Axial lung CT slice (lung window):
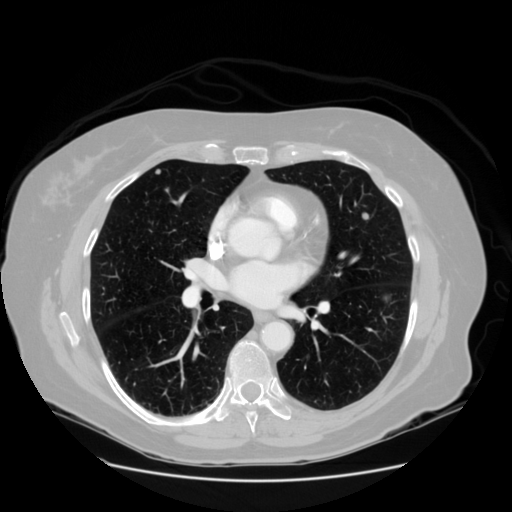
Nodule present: yes
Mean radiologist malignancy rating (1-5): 3.5